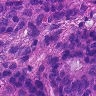
Metastatic tissue present: yes